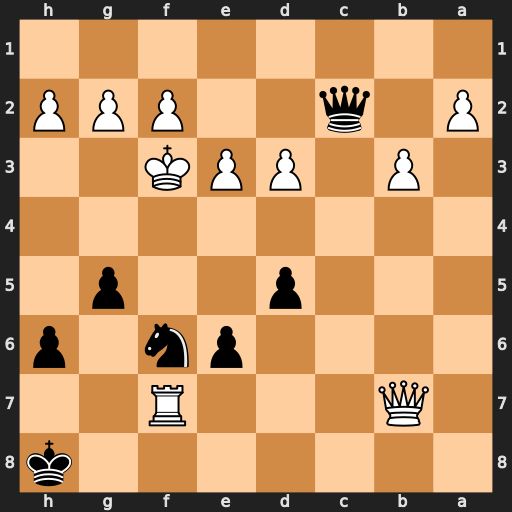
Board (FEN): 7k/1Q3R2/4pn1p/3p2p1/8/1P1PPK2/P1q2PPP/8
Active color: b
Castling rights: -
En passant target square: -
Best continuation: Qd1+ Kg3 Qg4#